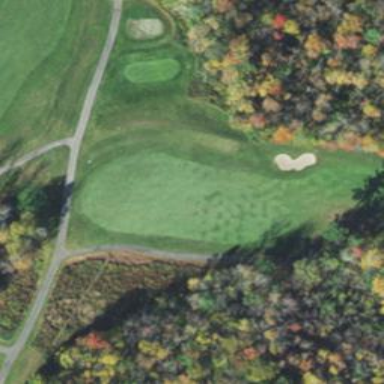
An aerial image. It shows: Golf hole.